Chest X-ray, PA view. Patient: 55 years old, sex F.
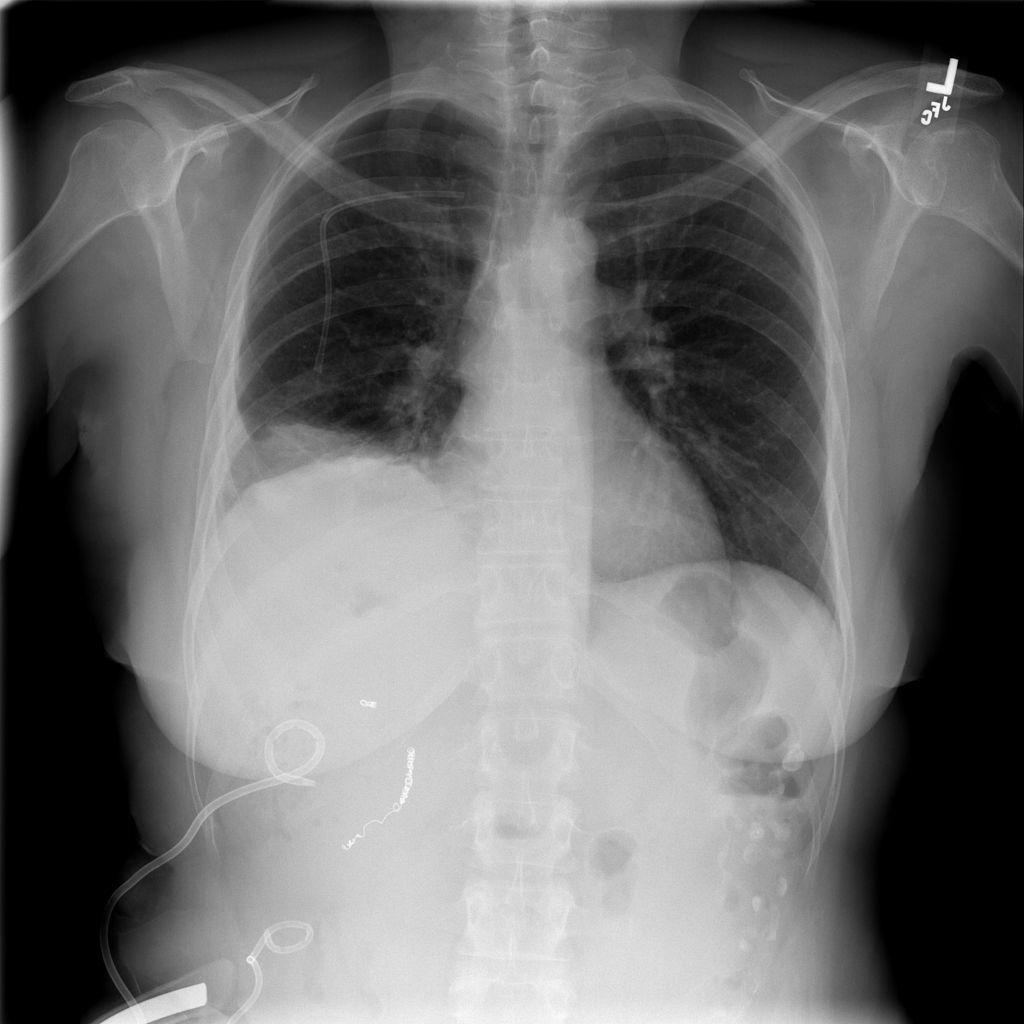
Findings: Effusion